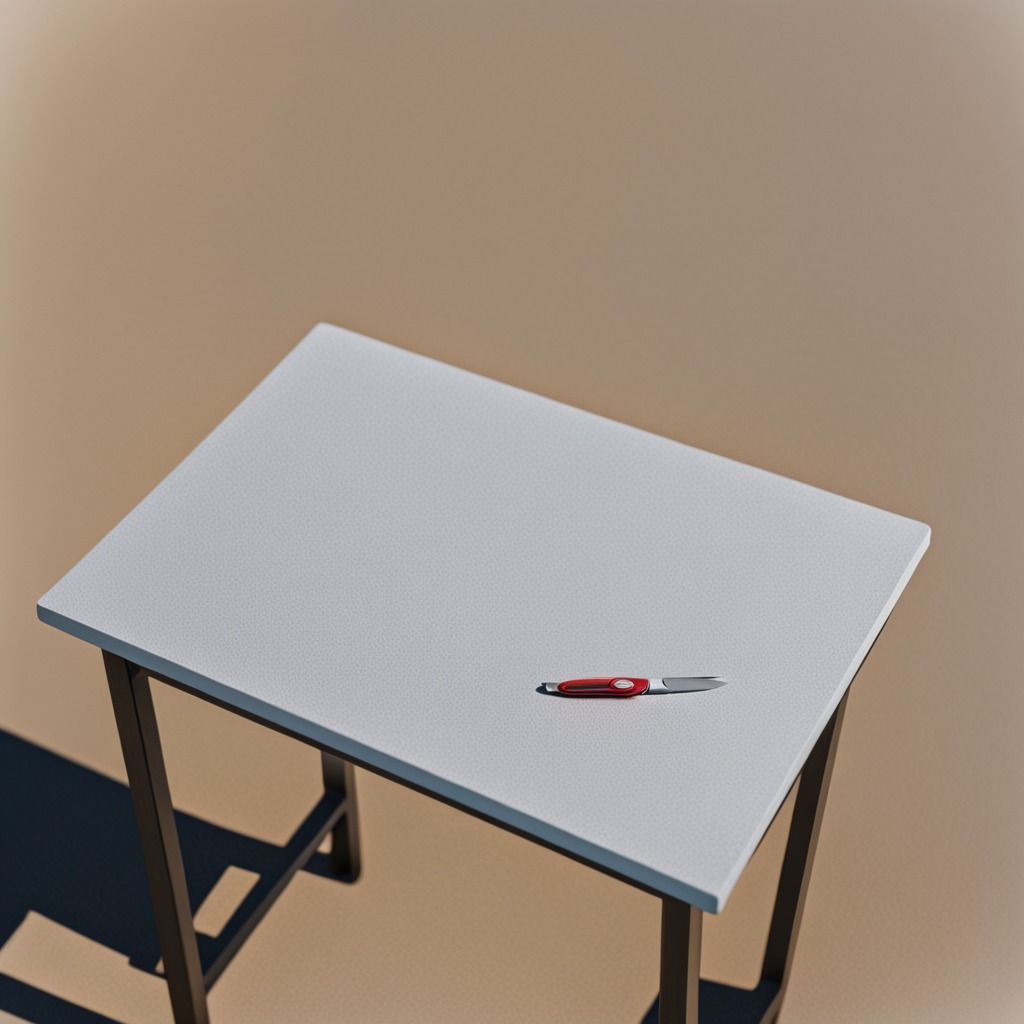
A utility knife is lying on the table.